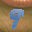
Label: 9